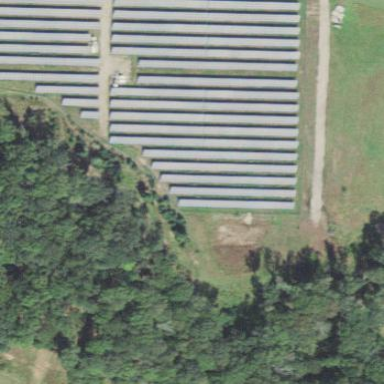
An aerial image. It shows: Solar power plant using photovoltaic technology.